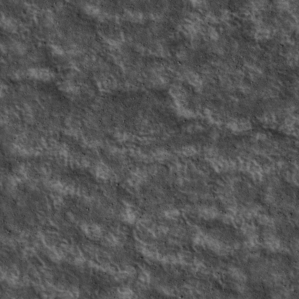
Label: non_frost